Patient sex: M
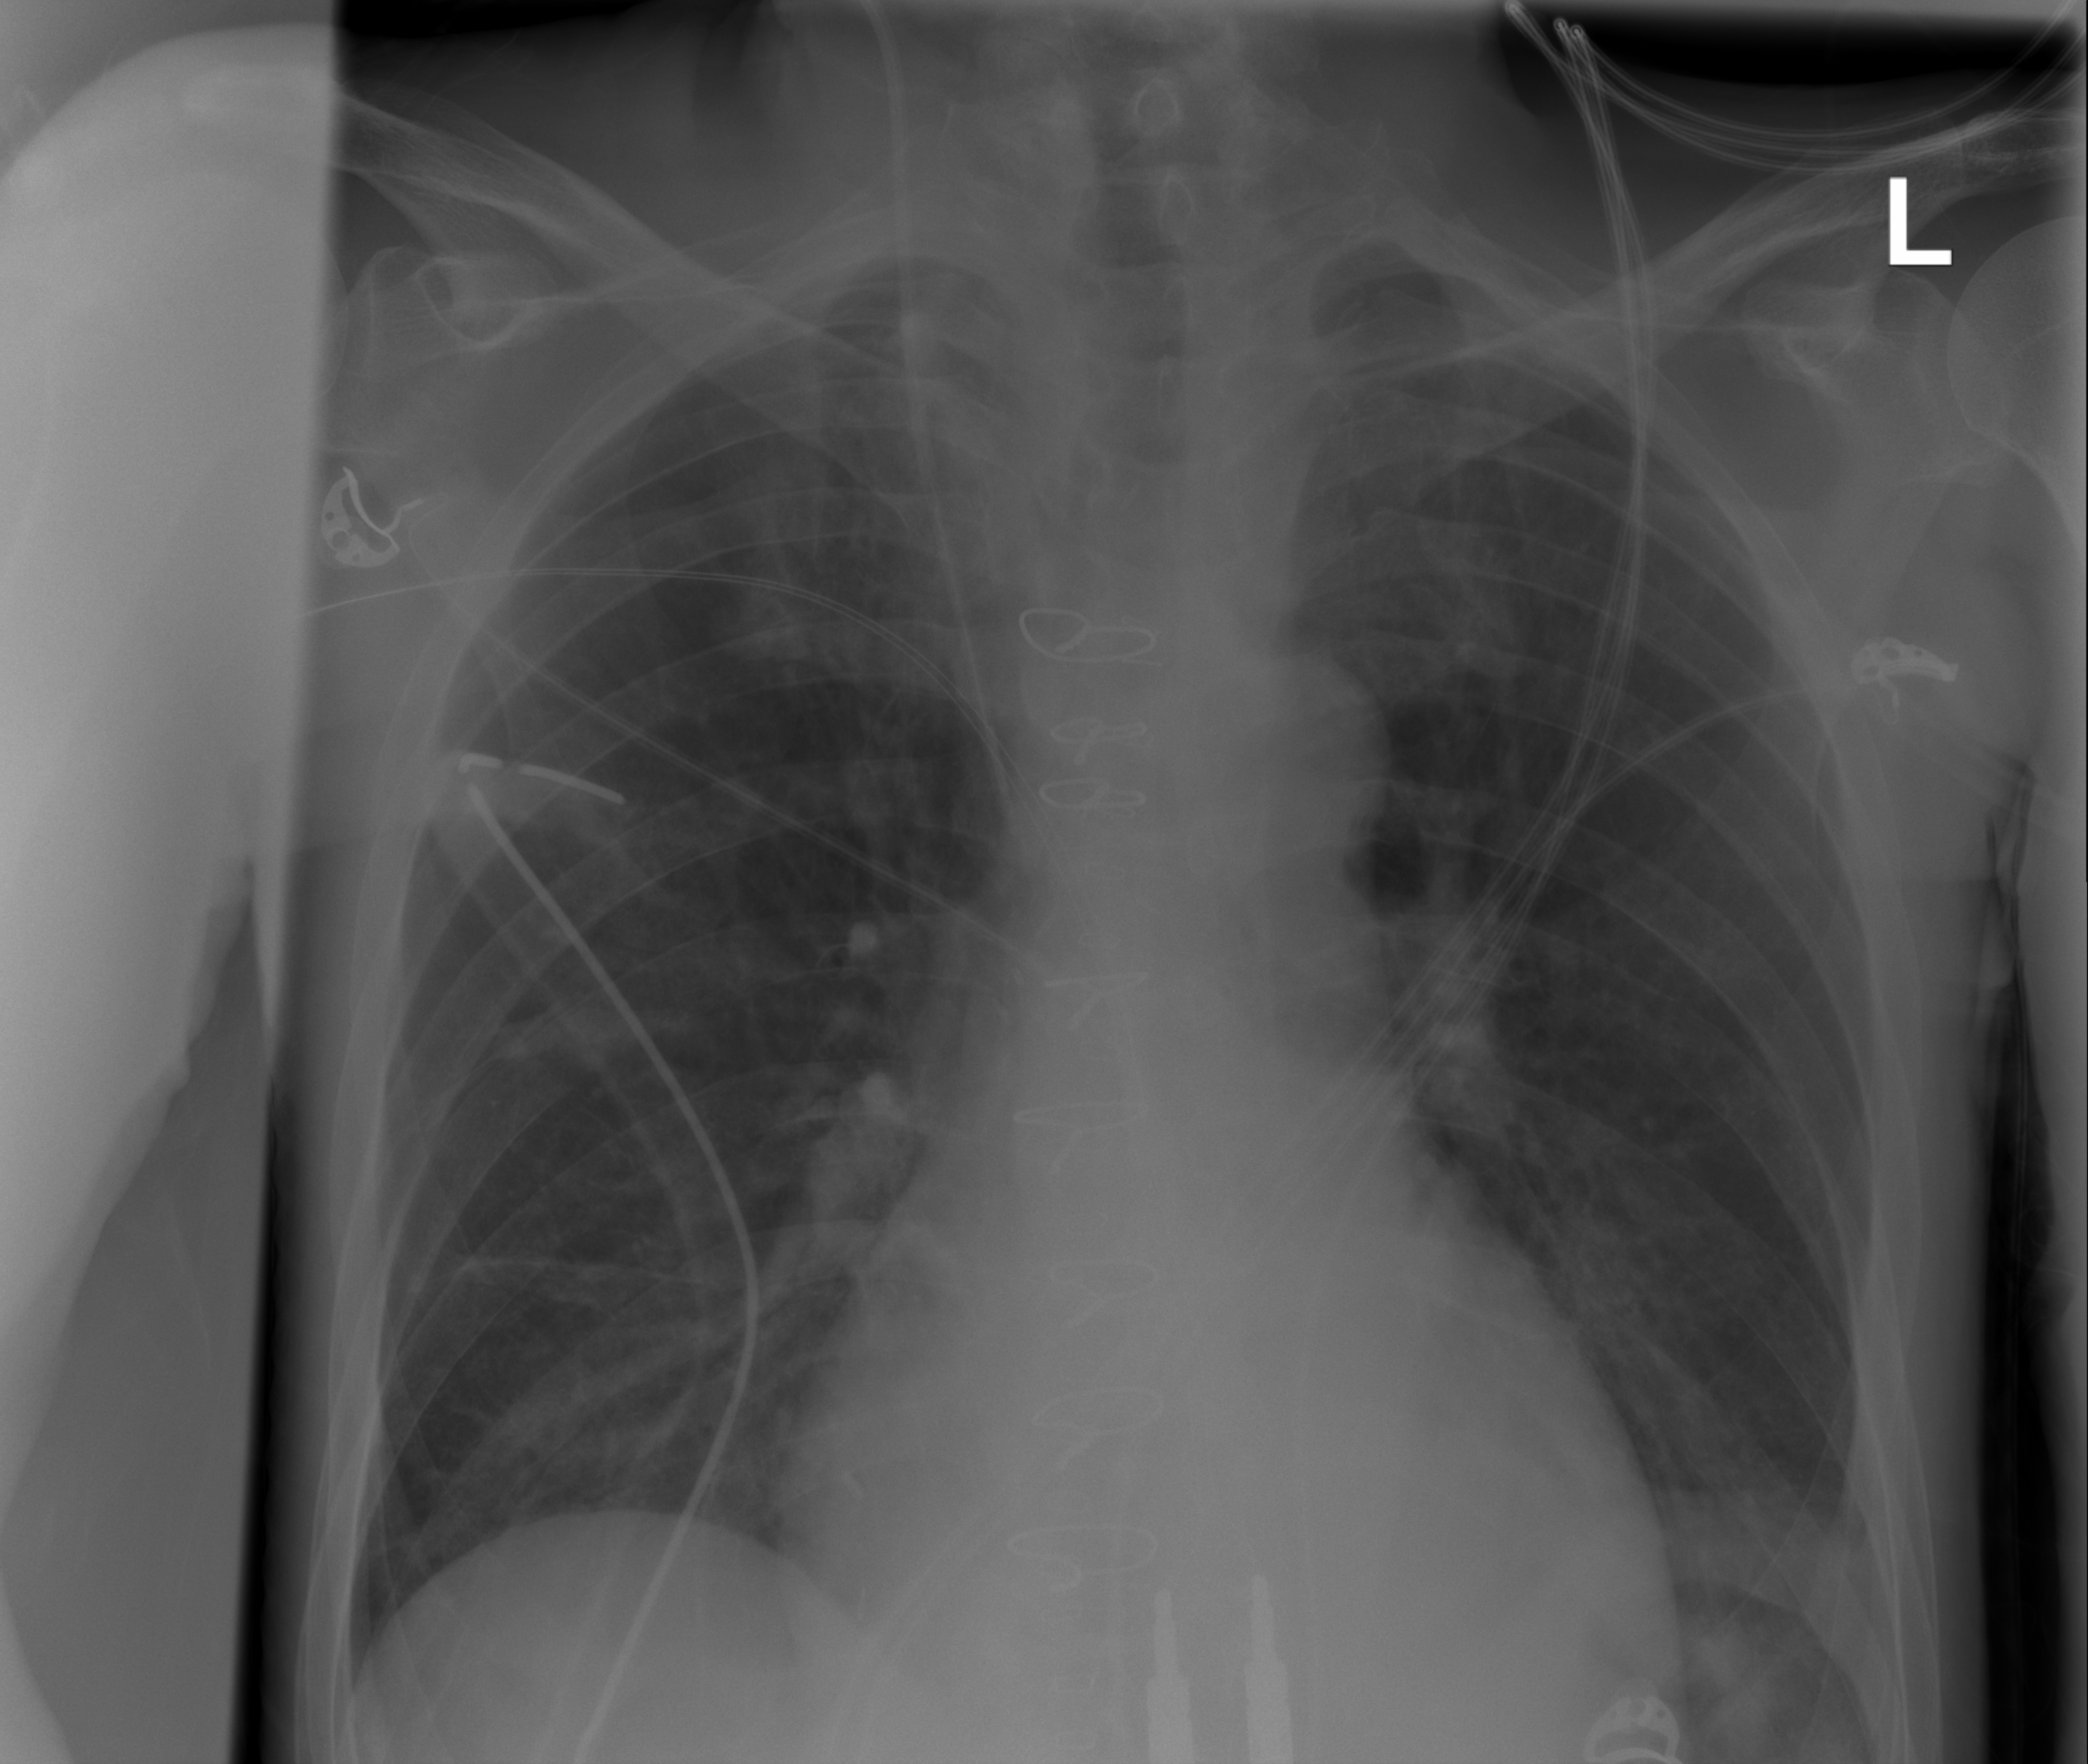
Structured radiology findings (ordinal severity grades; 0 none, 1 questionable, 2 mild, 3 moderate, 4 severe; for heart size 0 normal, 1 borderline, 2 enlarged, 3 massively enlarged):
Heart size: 0
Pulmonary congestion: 0
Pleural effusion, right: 0
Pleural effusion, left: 0
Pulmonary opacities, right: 0
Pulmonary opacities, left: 0
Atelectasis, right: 2
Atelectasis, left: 0